Question: I'm attempting to use the install wizard to install DotNetNuke 4.09.03. (I am using an old version as a requirement of what I'm doing).
I'm not very familiar with ASP or how to set up this connection. Below I have attached the form and what it asked of me.

What do I enter into these fields? I'll be using SQL Server 2005.
Could someone help me understand what I am entering in these fields? I am using discountasp.com as my host, in case you need that information.
Thank you all ahead of time.
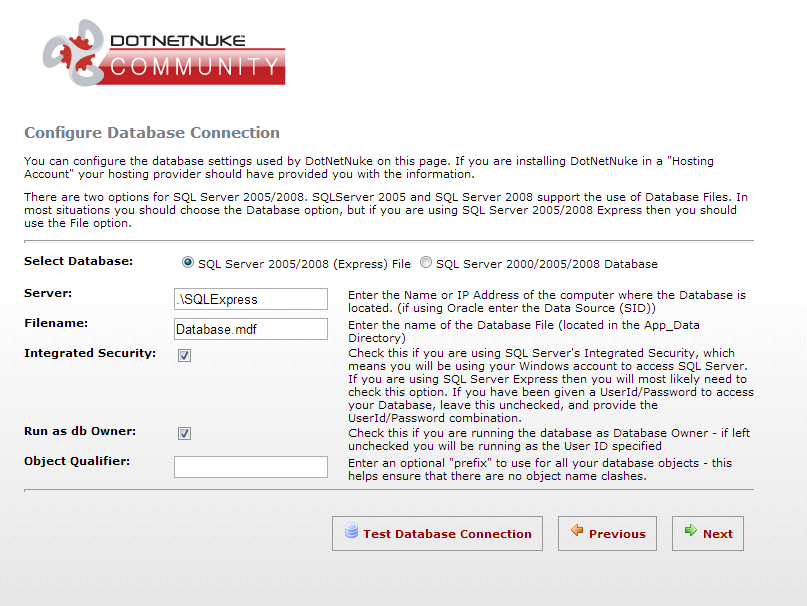
Answer: If you are using SQL Server 2005 choose the second radio button.
If the SQL Server is a local server (meaning on the web server) put "." in for the Server: field otherwise put in the IP Address
On the second field put the name of your database (you'll have to create one)
You will likely uncheck the Integrated Security checkbox and enter the username/password for the connection to SQL server. (you'll likely create this as well)
Don't worry about the db owner or object qualifier settings.
Check out some of the installation videos here <URL> even though they are for newer versions of DNN